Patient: sex M, age 67
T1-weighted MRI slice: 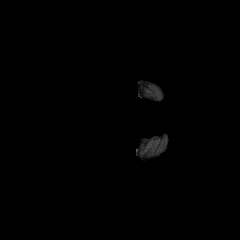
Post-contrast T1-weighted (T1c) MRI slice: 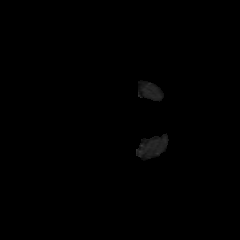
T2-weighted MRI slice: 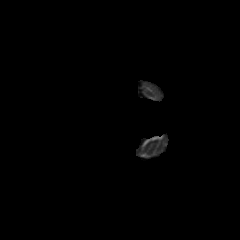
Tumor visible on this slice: no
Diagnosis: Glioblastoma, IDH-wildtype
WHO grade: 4